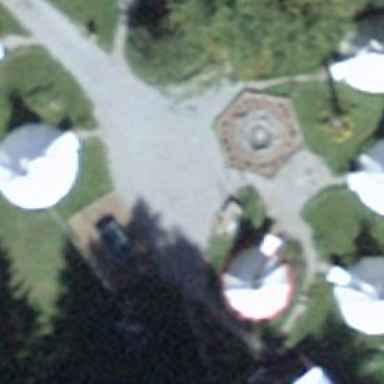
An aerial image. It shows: Wilderness hut for tourism.